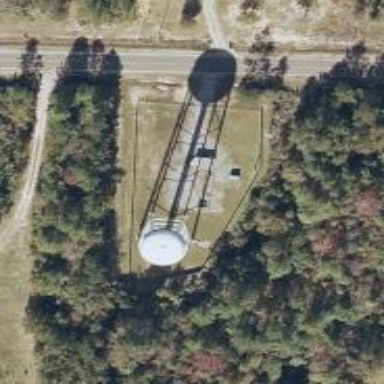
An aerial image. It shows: Water tower that is man-made.